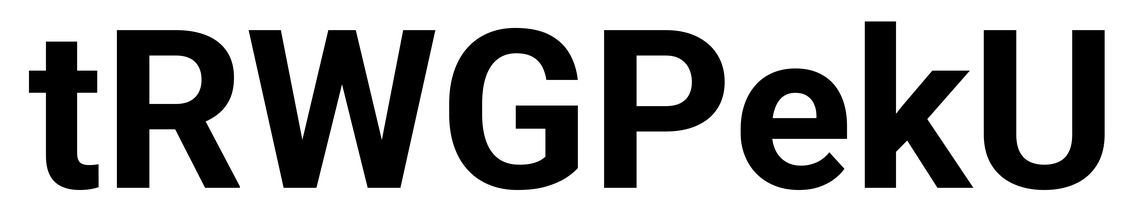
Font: Roboto_Bold